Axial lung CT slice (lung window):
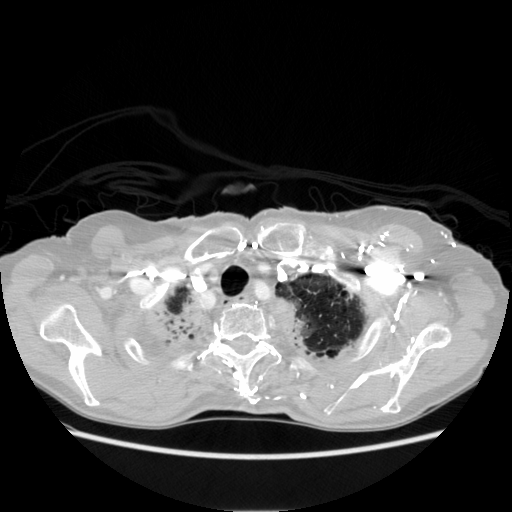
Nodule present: no